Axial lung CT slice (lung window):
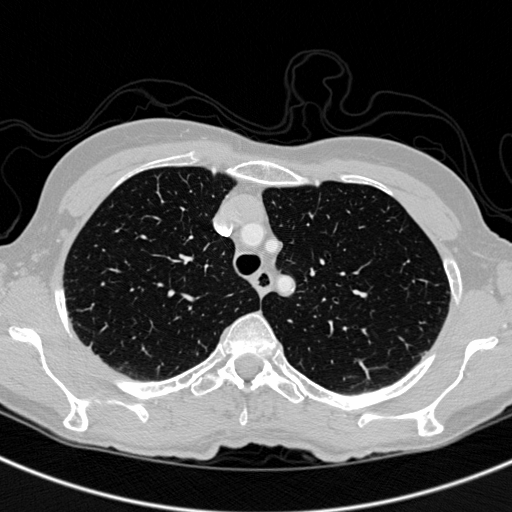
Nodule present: no